Frequency: 90000
Velocity: 0,279
Power: 11,5
Pulse duration: 0,0000001
Pass count: 1
Magnification: 10
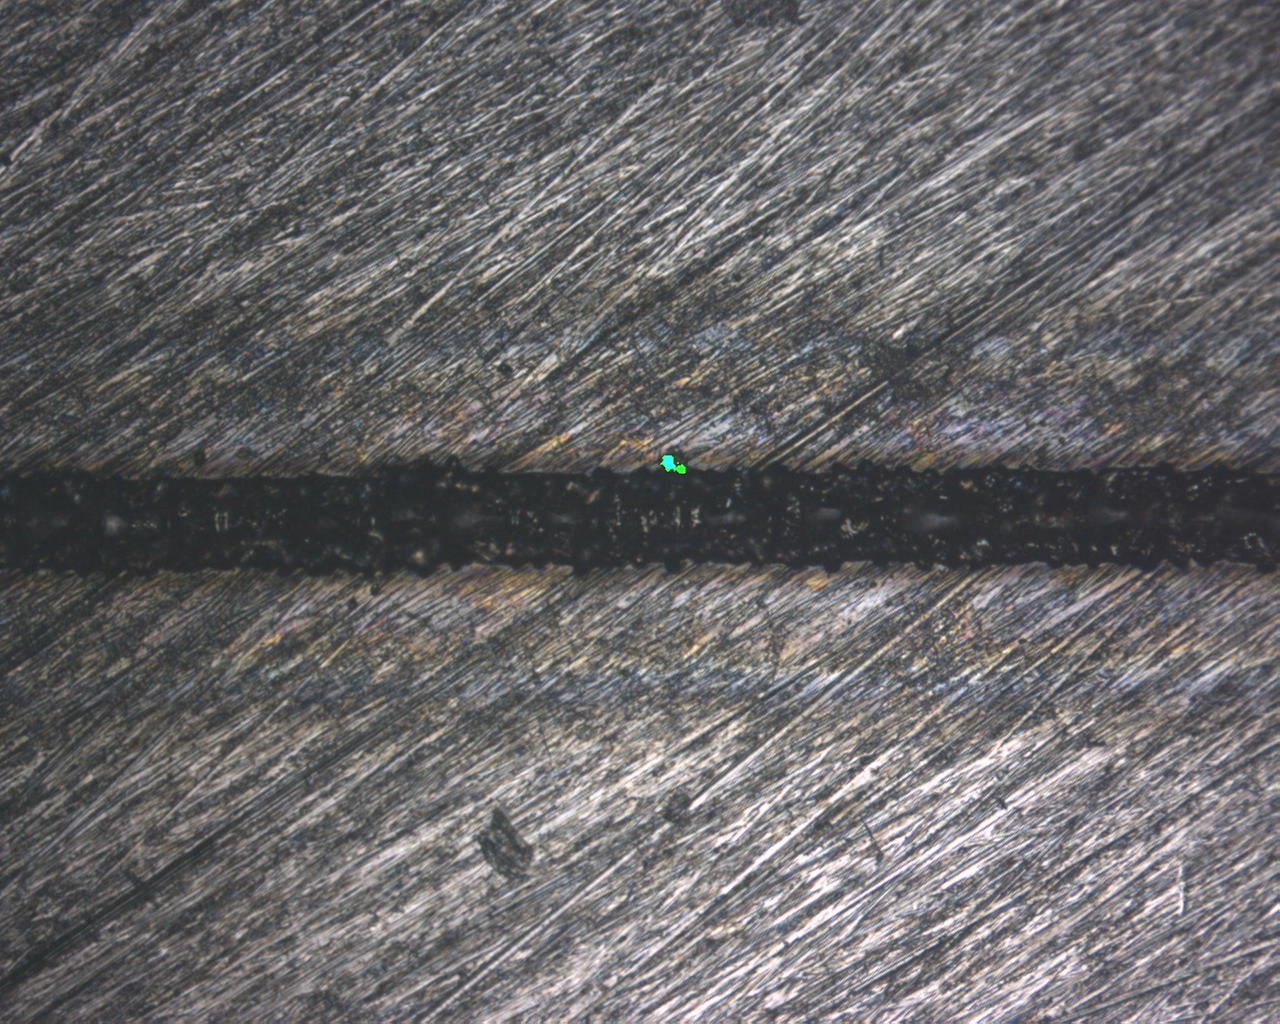
Measured width: 173.076
Other width: 50.4482